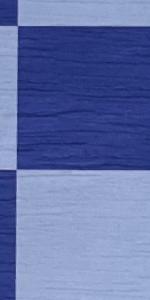
Label: Empty